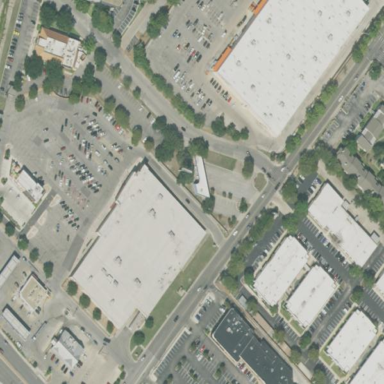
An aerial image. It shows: Retail area.